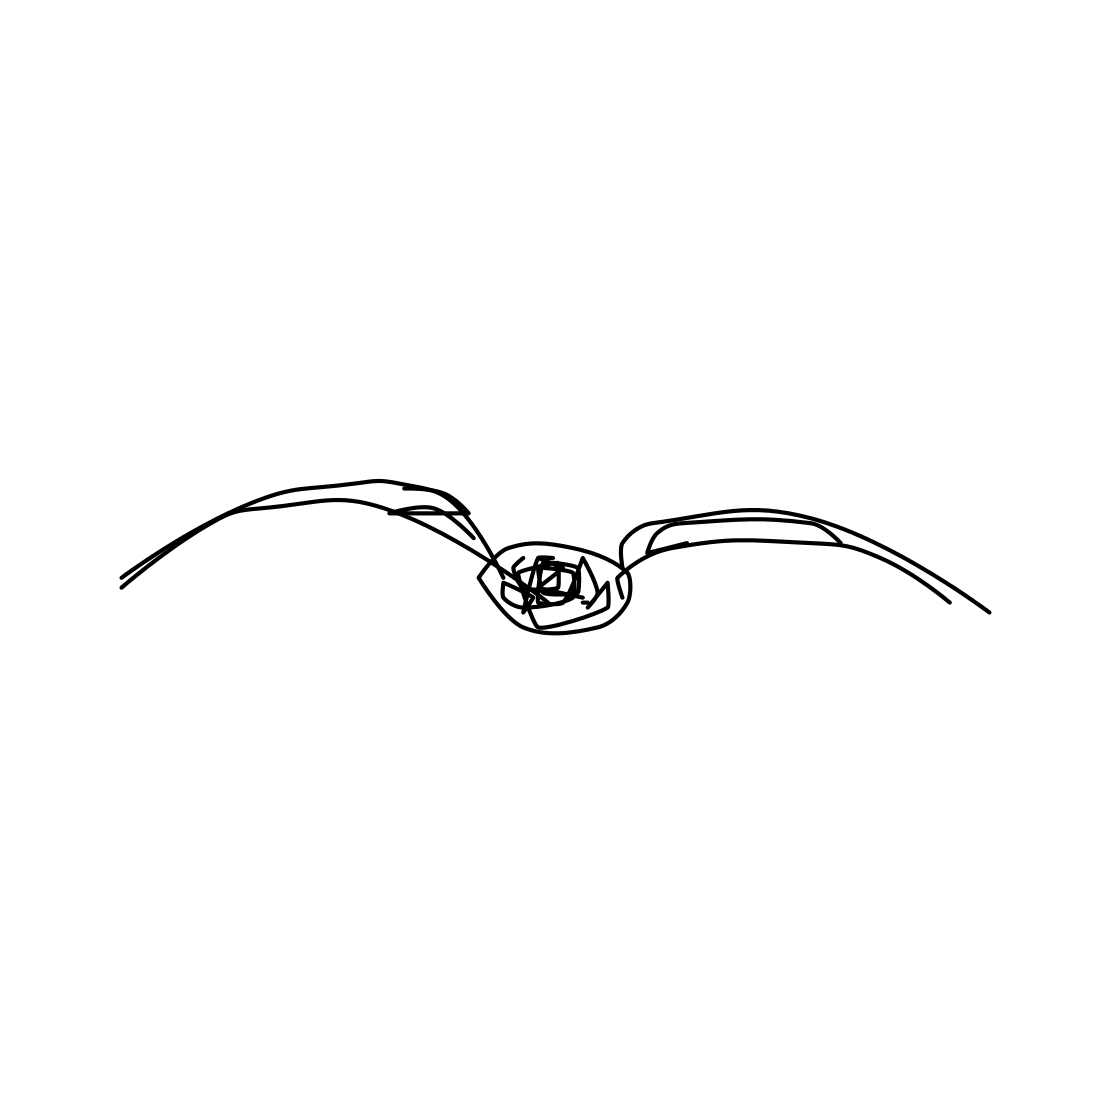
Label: flying bird